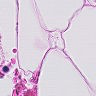
Metastatic tissue present: no